Aerial crown-view tile of a tropical tree (Barro Colorado Island, Panama), acquired 20250124:
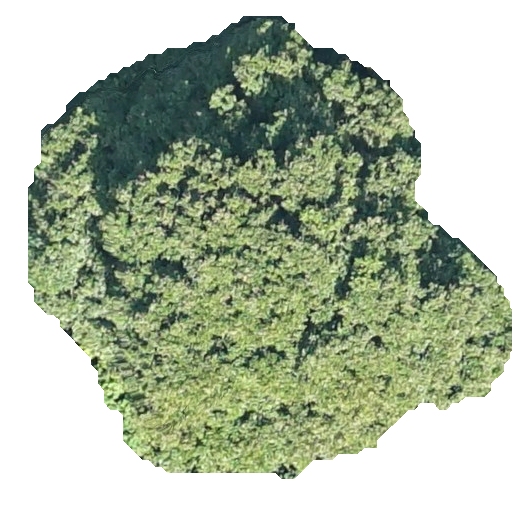
Species: Prioria copaifera
GBIF accepted scientific name: Prioria copaifera
Crown area: 231.493 m²